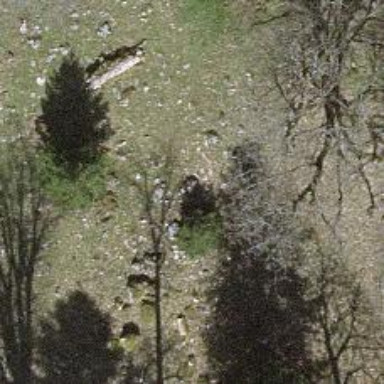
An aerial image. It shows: Single tag "natural: tree."